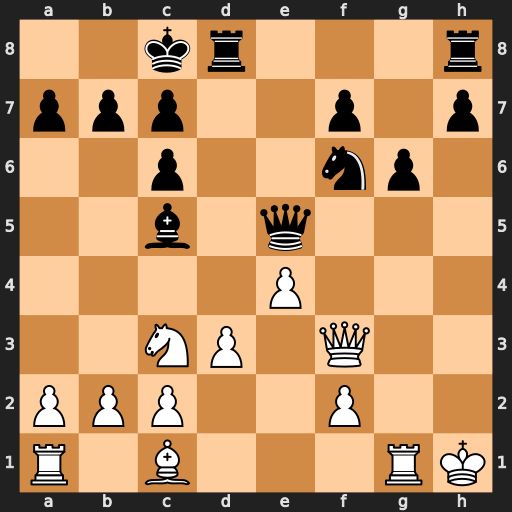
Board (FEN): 2kr3r/ppp2p1p/2p2np1/2b1q3/4P3/2NP1Q2/PPP2P2/R1B3RK
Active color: w
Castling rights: -
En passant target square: -
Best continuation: Rg5 Qe7 Rxc5 Qxc5 Qxf6